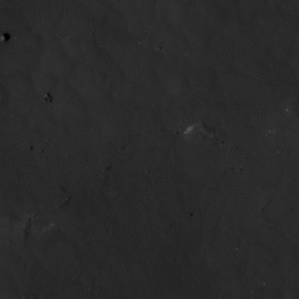
Label: non_frost